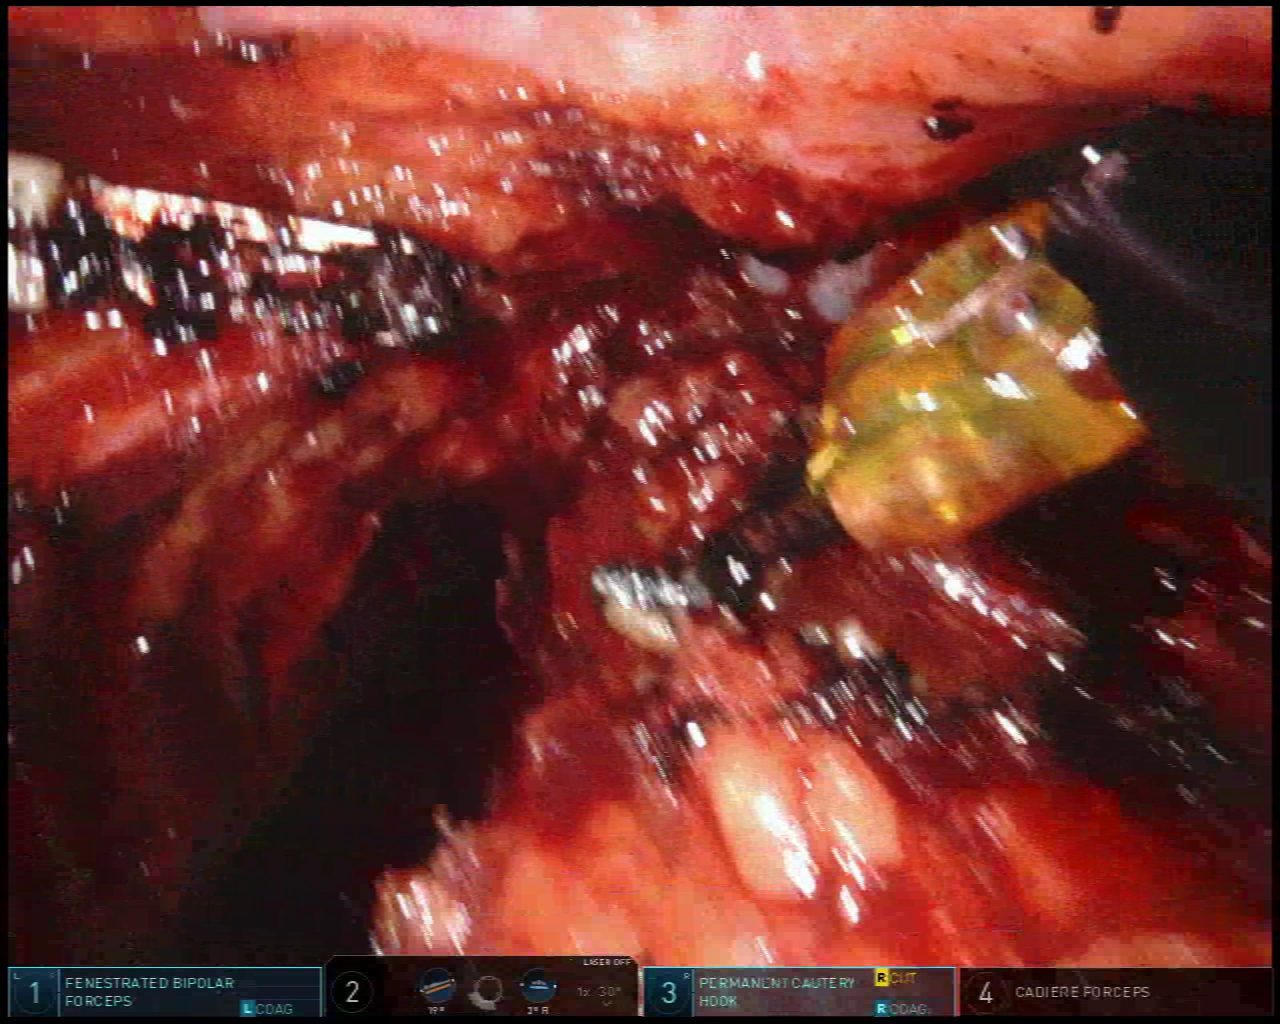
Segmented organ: vesicular_glands
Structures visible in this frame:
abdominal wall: no
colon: no
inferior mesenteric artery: no
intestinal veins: no
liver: no
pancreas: no
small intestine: no
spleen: no
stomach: no
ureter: no
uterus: no
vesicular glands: yes